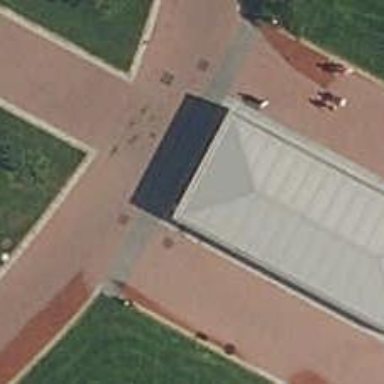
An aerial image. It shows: Subway entrance.